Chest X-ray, PA view. Patient: 46 years old, sex M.
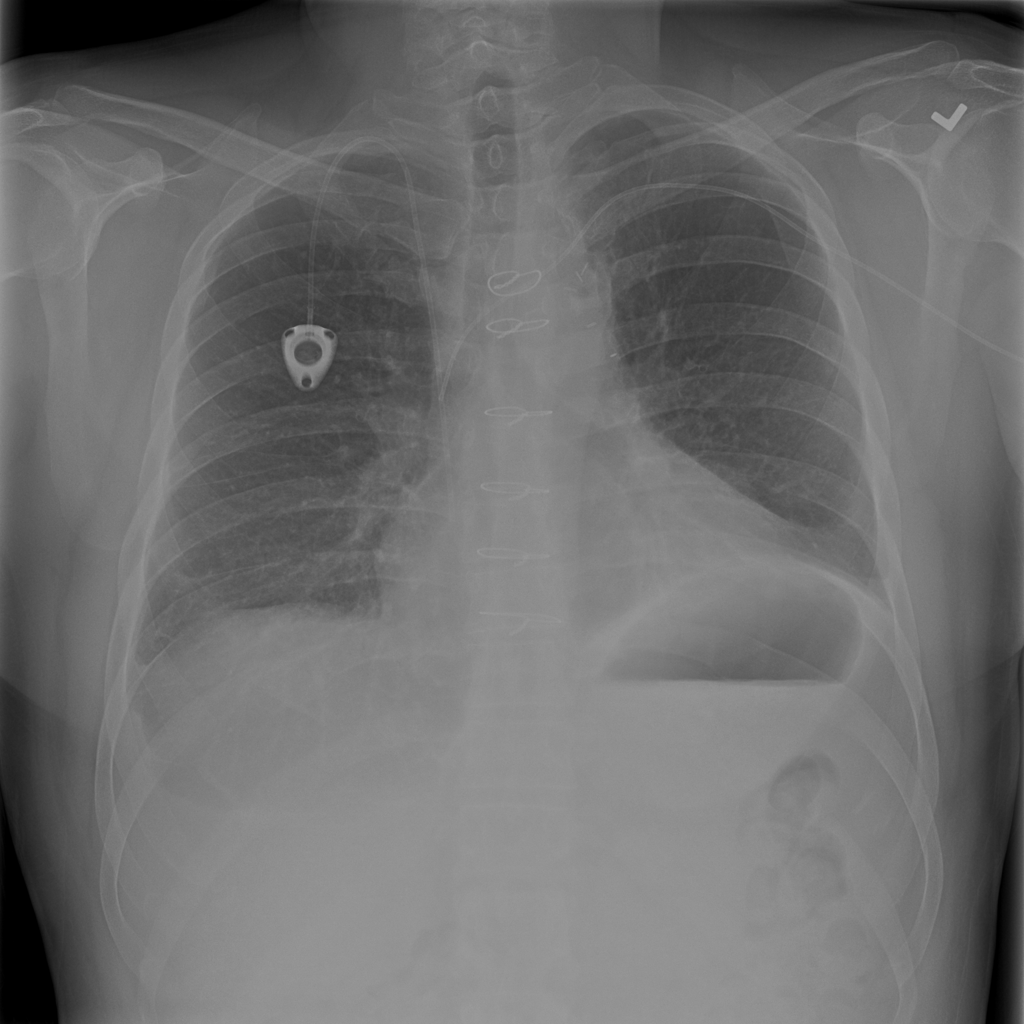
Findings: No Finding